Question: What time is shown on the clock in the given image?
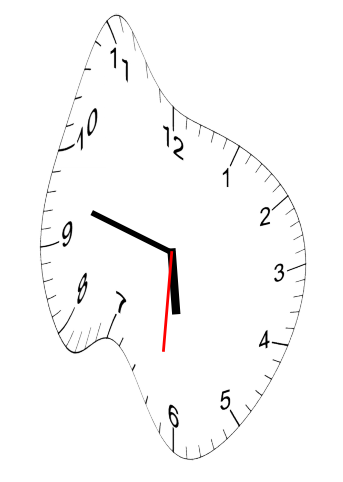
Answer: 05:47:31